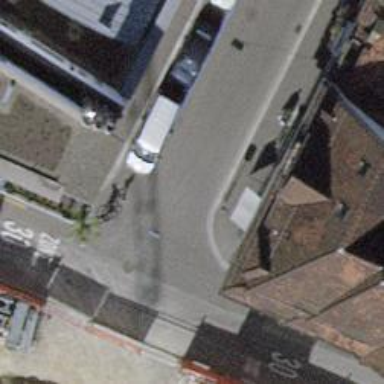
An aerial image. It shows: Kerb serving as barrier.